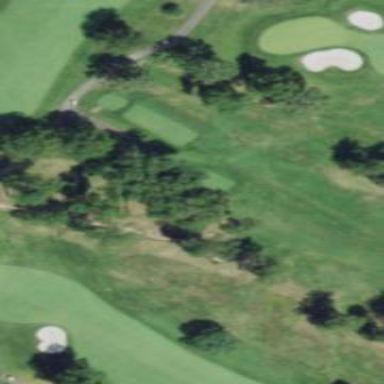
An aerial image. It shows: Area of rough grass used for golf.